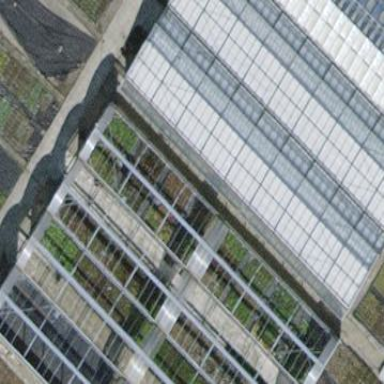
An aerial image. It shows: Greenhouse.